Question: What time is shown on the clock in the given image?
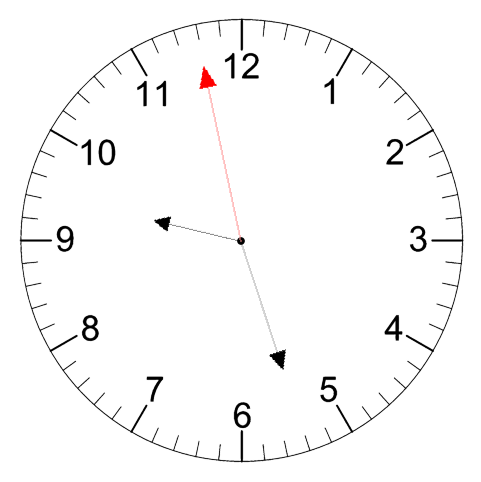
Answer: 09:26:58